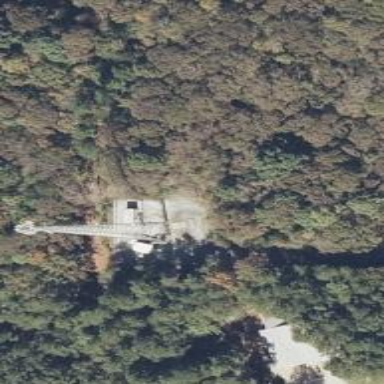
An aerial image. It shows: Communication mast tower.